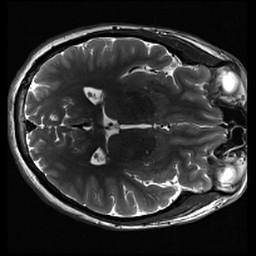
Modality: inplaneT2
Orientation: axial